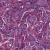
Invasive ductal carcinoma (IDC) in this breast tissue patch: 1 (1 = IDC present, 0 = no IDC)